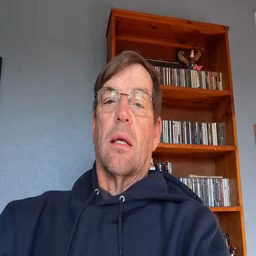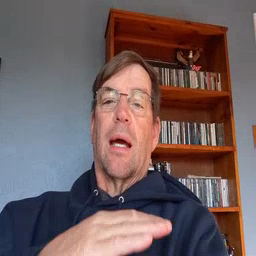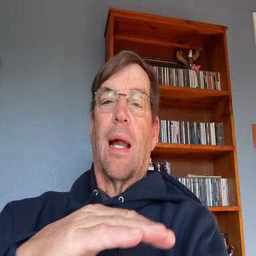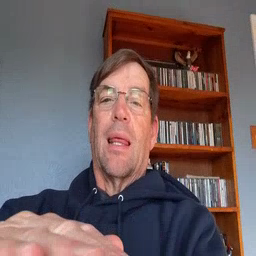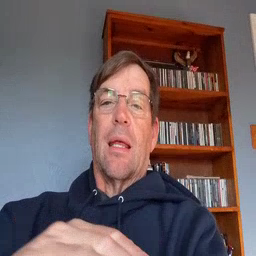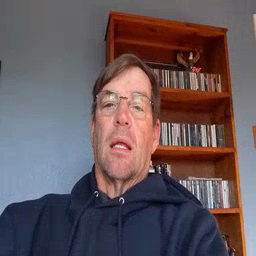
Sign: clean